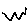
Label: zigzag